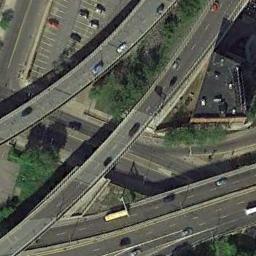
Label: overpass